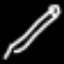
Label: pencil